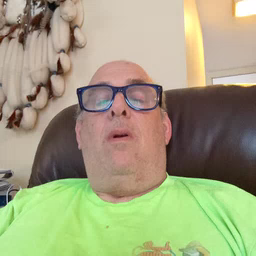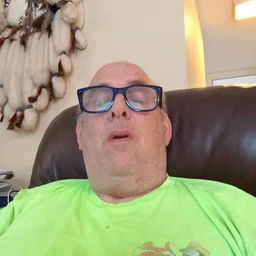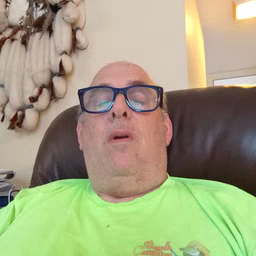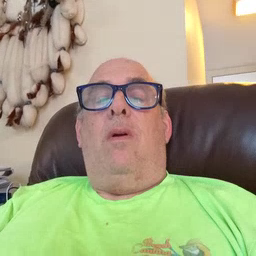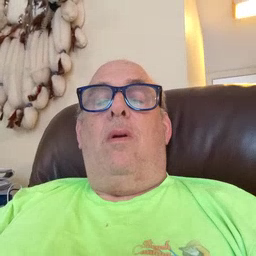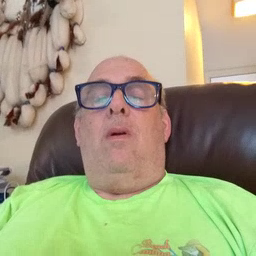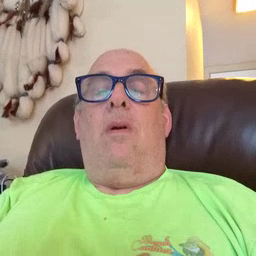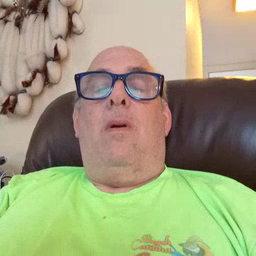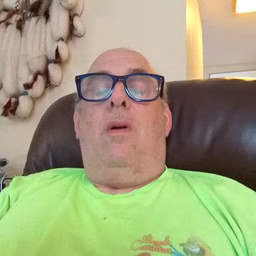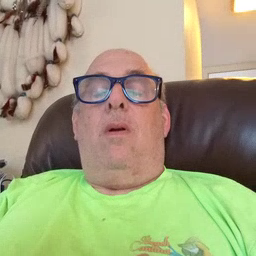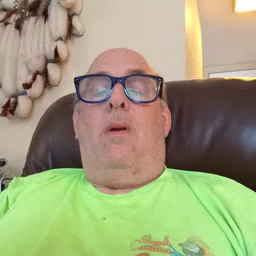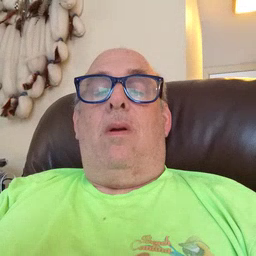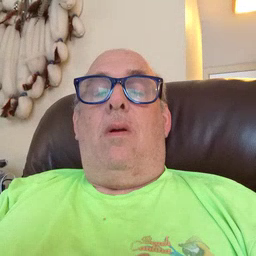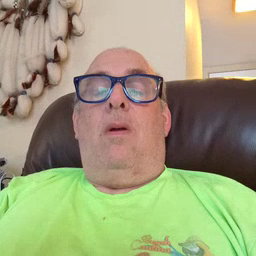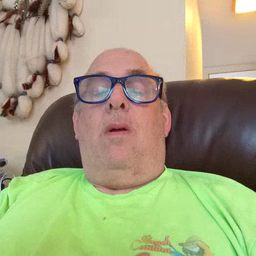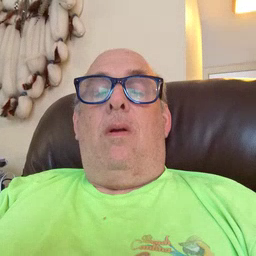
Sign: tongue